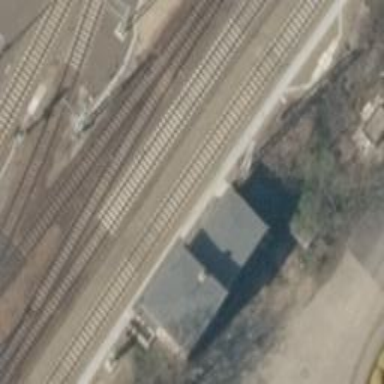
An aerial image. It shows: Abandoned railway siding.